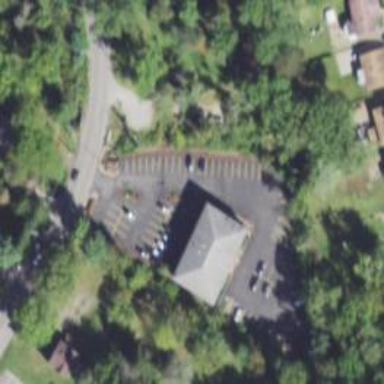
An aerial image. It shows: Healthcare clinic.